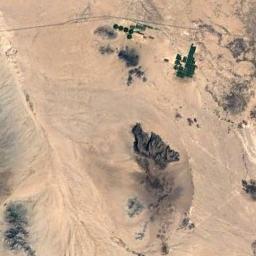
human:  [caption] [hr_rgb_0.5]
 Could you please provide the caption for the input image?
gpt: The desert has yellow sand, Some hills and green farmland .

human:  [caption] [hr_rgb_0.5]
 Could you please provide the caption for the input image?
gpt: The yellow desert is next to some plants .

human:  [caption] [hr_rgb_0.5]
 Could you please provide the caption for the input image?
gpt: It is a large piece of yellow desert with bare ground and there are some buildings and a narrow road  in the desert .

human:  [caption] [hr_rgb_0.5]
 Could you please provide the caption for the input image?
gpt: There is a winding path in this desert, And the color of the desert is orange-red .

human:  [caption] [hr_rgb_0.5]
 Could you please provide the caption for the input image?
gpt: A yellow desert with some rocks and farmlands .